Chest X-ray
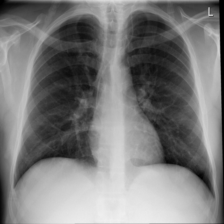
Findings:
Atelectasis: negative
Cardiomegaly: negative
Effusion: negative
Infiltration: negative
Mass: negative
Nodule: negative
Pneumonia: negative
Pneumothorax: negative
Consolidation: negative
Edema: negative
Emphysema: negative
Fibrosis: negative
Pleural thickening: negative
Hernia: negative